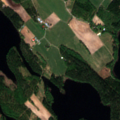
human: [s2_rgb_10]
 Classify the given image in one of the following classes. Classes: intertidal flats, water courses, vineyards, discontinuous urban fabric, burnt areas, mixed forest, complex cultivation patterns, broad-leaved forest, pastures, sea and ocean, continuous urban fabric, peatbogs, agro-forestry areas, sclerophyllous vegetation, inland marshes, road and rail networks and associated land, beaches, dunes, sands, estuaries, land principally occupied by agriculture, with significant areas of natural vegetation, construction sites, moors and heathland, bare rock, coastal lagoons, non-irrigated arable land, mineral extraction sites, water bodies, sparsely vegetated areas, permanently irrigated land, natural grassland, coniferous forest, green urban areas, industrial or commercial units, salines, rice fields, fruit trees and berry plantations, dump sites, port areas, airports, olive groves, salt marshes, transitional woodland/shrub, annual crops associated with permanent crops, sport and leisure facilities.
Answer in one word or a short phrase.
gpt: non-irrigated arable land, coniferous forest, mixed forest, transitional woodland/shrub, water bodies